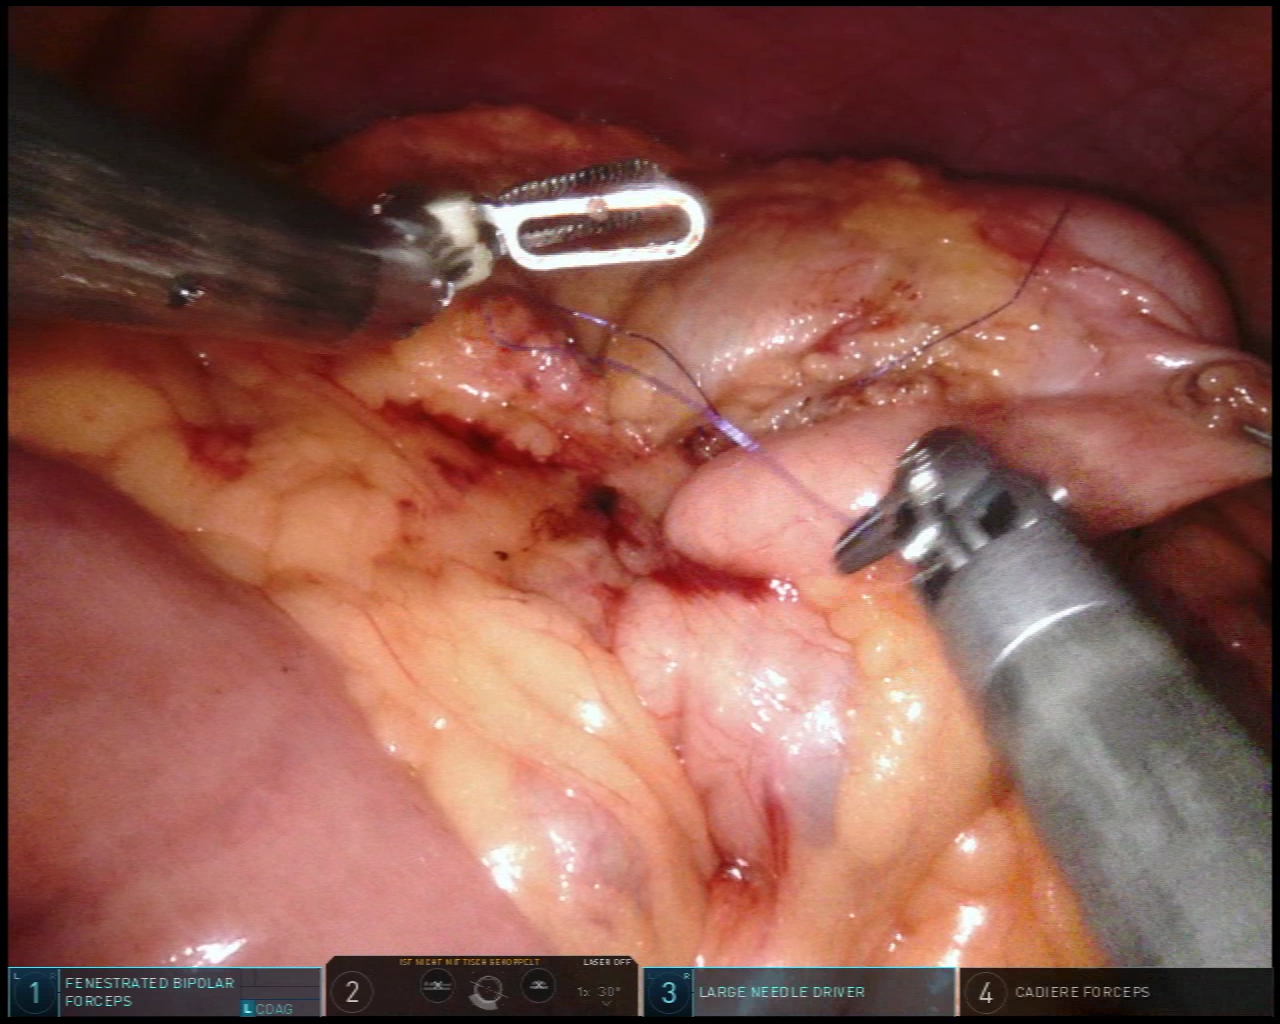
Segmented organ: abdominal_wall
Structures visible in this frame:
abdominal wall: yes
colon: yes
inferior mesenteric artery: no
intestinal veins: no
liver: no
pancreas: no
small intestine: yes
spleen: no
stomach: no
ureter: no
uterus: no
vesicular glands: no